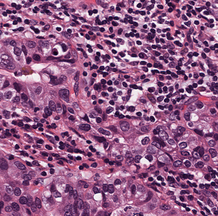
Tumor epithelial tissue: yes
Tumor-associated stroma tissue: yes
Normal tissue: no